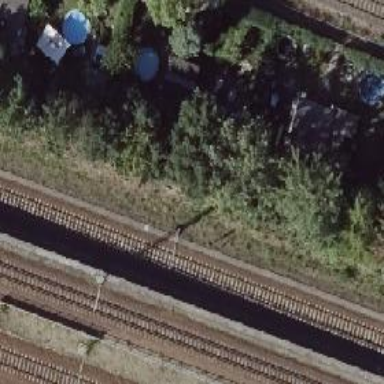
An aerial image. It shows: Milestone along the railway track with catenary mast.